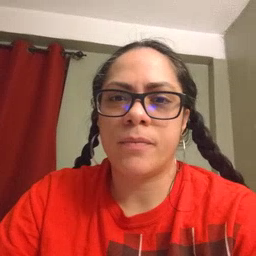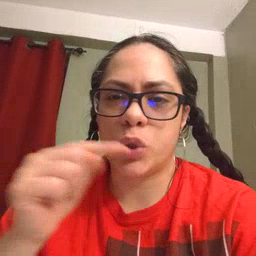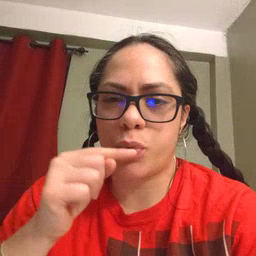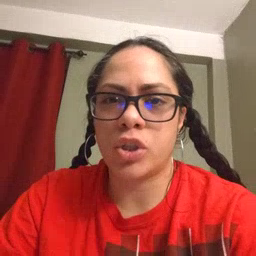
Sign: toothbrush